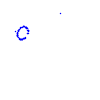
Particle: kaon